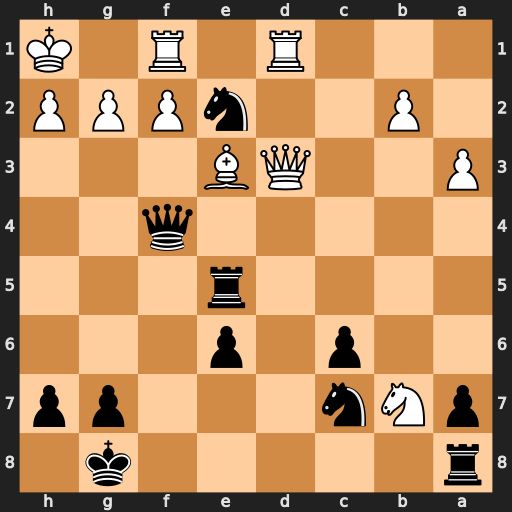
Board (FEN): r5k1/pNn3pp/2p1p3/4r3/5q2/P2QB3/1P2nPPP/3R1R1K
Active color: b
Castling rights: -
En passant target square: -
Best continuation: Qxh2+ Kxh2 Rh5#